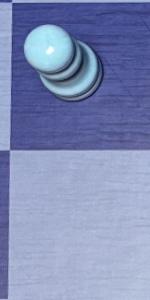
Label: Empty